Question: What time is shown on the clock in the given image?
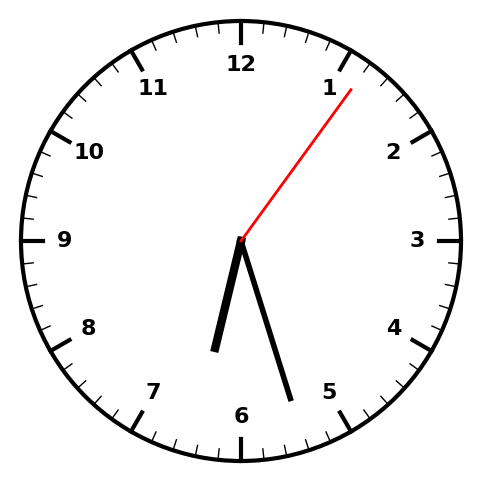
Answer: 06:27:06